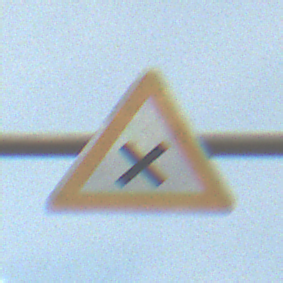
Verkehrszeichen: KreuzungOderEinmuendung
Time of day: Midday
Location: Outdoor (Suburban)
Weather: PartlyCloudy
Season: Summer
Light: Natural